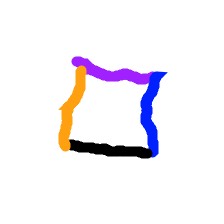
Shape: square